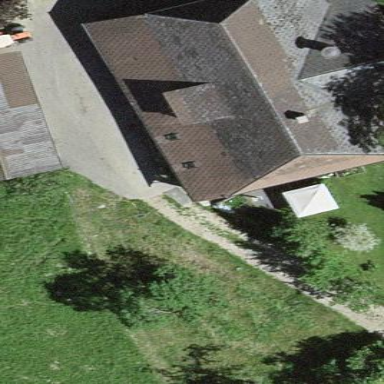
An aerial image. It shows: Farm building.